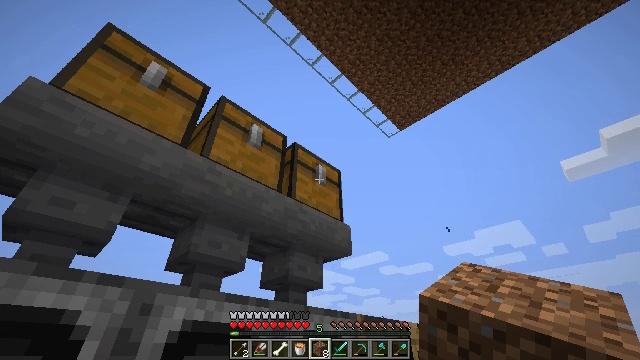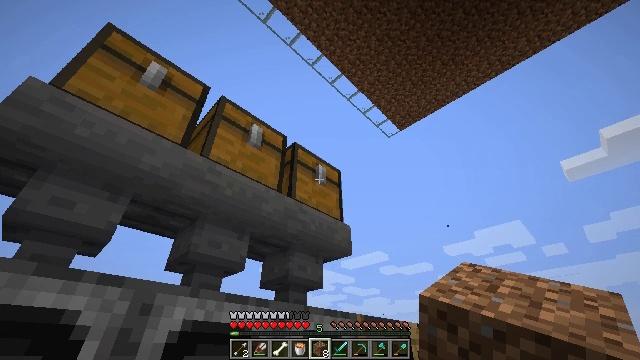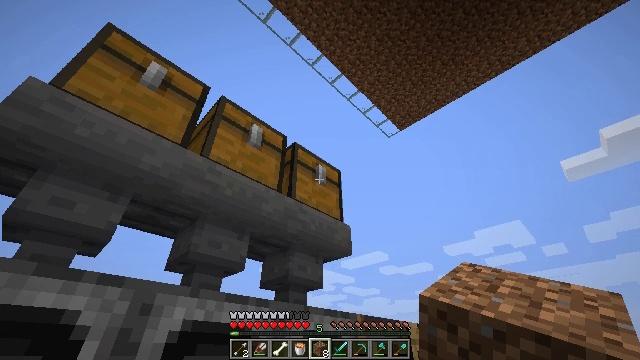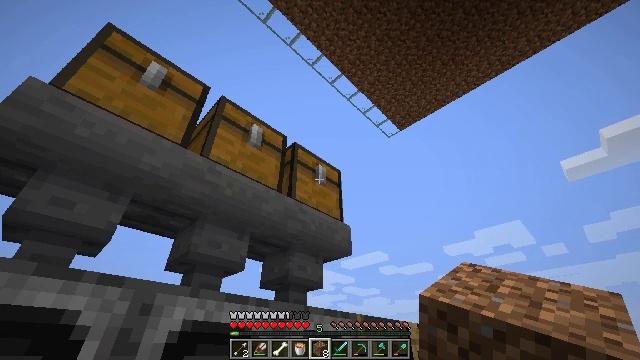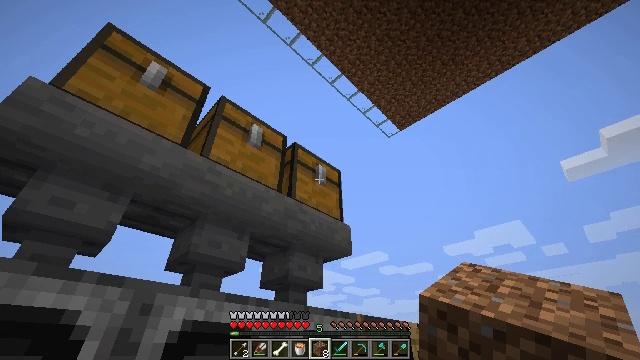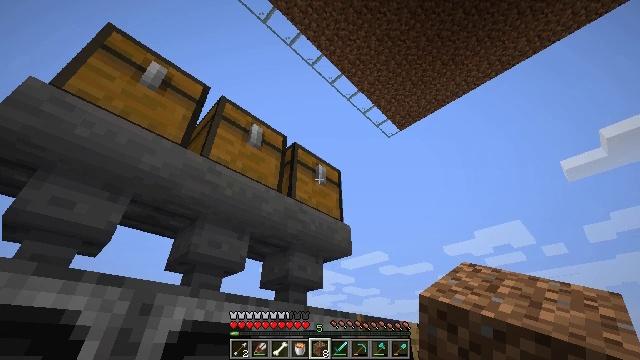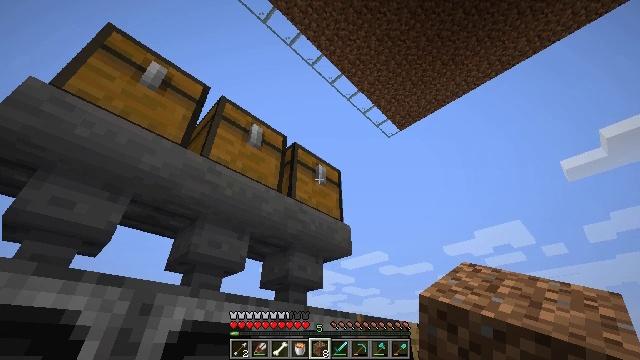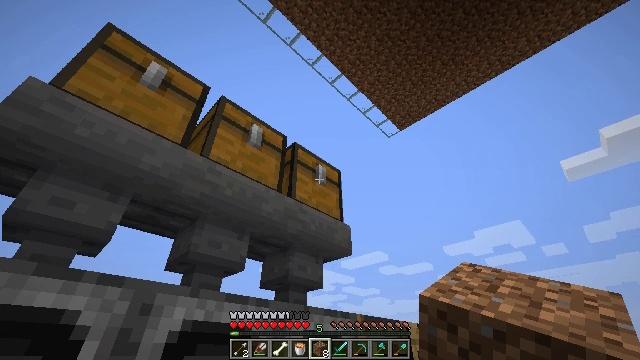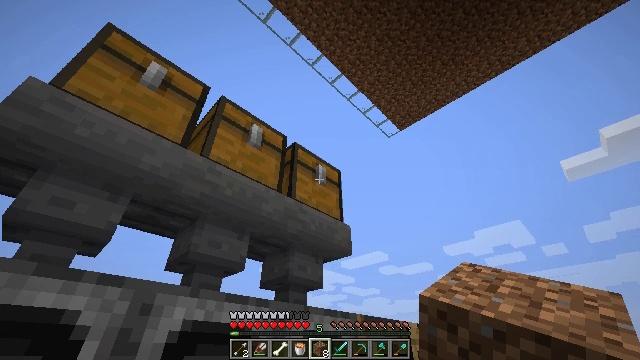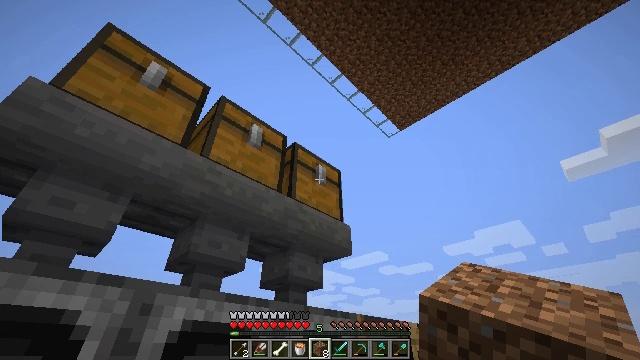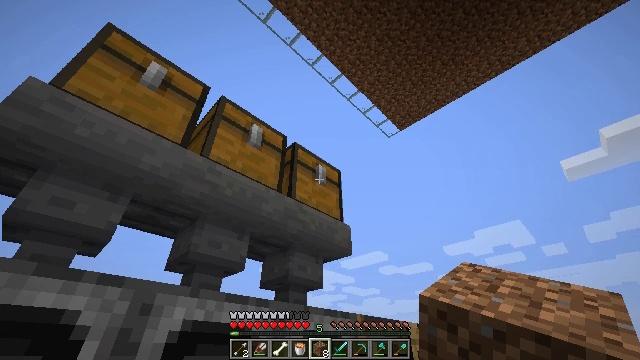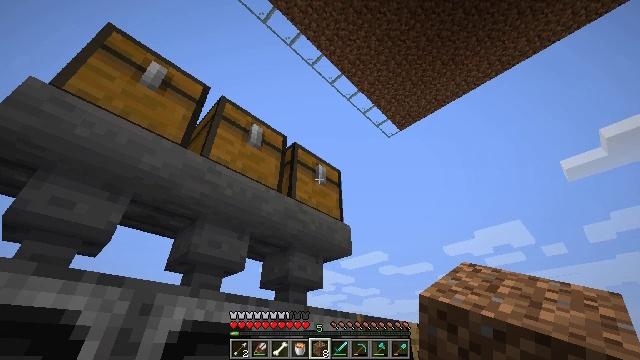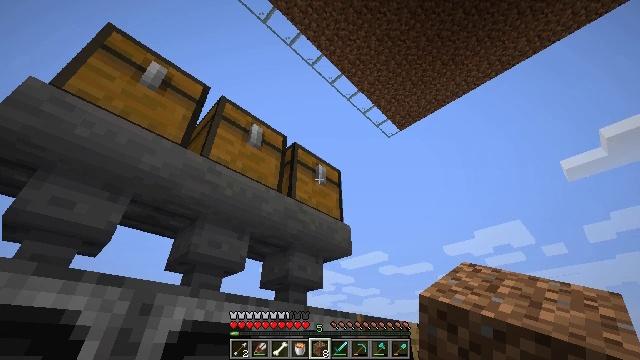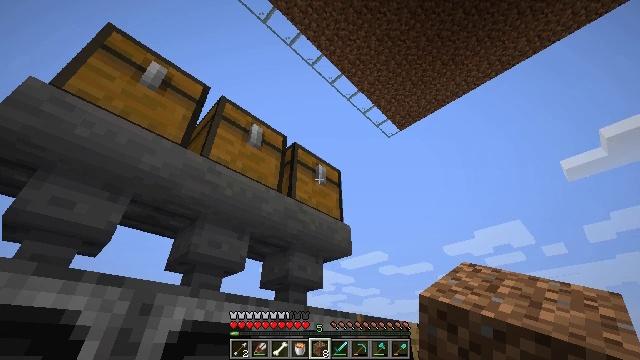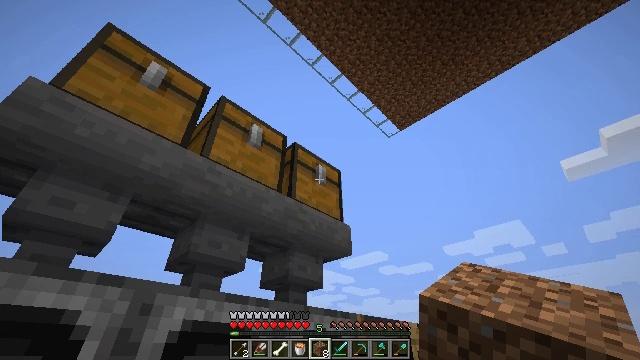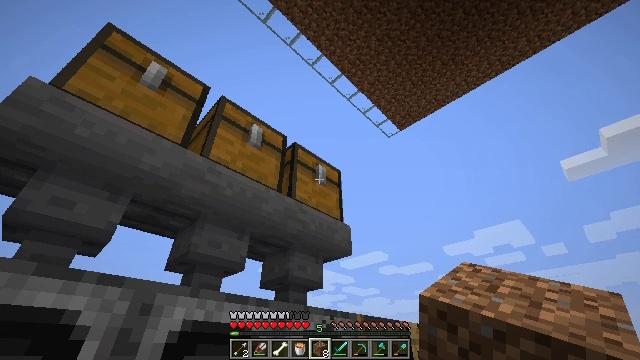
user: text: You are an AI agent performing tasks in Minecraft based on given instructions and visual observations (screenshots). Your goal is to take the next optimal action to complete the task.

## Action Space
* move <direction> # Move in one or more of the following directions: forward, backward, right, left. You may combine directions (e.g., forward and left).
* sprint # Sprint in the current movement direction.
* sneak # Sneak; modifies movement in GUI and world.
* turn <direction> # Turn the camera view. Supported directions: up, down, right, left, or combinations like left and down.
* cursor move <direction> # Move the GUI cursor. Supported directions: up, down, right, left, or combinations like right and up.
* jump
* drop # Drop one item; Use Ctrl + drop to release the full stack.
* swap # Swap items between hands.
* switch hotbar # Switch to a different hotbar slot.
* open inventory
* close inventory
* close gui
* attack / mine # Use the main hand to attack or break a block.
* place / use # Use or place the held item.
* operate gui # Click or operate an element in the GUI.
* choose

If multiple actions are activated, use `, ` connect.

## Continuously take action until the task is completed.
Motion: motion action
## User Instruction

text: Open your crafting table and make a redstone block.
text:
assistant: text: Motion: no_op
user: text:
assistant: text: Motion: no_op
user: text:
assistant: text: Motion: no_op
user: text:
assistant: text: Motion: no_op
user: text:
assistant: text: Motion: no_op
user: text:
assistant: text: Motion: no_op
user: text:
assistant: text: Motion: no_op
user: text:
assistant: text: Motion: no_op
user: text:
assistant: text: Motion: no_op
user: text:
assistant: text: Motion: no_op
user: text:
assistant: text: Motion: no_op
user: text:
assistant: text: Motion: no_op
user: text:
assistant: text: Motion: no_op
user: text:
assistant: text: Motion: no_op
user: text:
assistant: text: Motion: no_op
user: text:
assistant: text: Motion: no_op
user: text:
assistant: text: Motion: no_op
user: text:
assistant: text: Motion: no_op
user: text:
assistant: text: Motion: no_op
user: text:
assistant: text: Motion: no_op
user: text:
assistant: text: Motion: no_op
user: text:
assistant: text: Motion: no_op
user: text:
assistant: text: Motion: no_op
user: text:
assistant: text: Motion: no_op
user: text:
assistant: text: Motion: no_op
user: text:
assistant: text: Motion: no_op
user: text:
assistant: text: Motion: no_op
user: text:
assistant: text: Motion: no_op
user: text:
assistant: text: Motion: no_op
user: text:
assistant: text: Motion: no_op